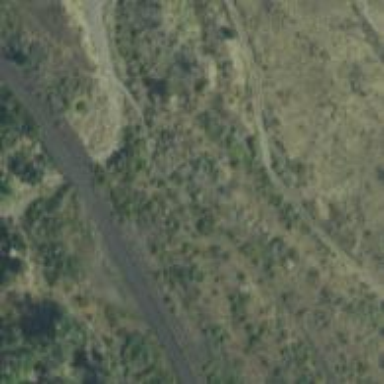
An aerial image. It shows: Crossing for the railway.